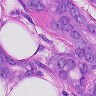
Metastatic tissue present: yes